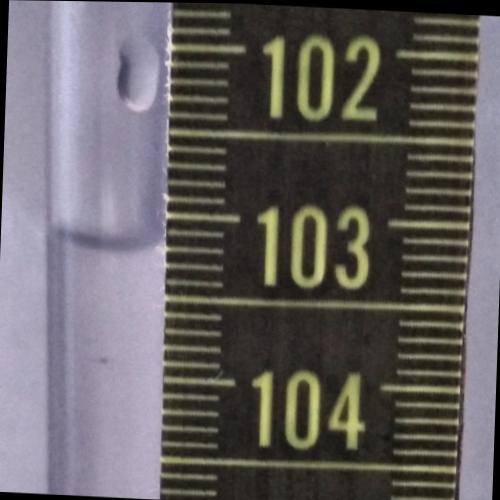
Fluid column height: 103.2 cm